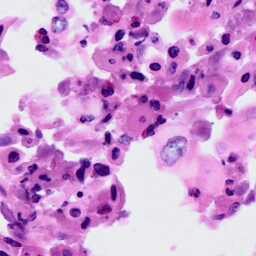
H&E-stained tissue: Cervix